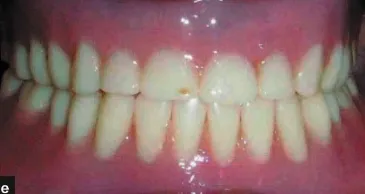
Post-operative photographs and radiograph.
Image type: medical_photograph (oral_photograph)